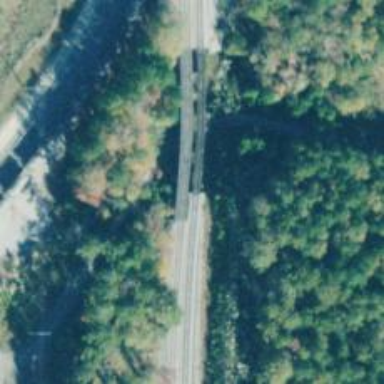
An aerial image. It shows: Railway bridge.